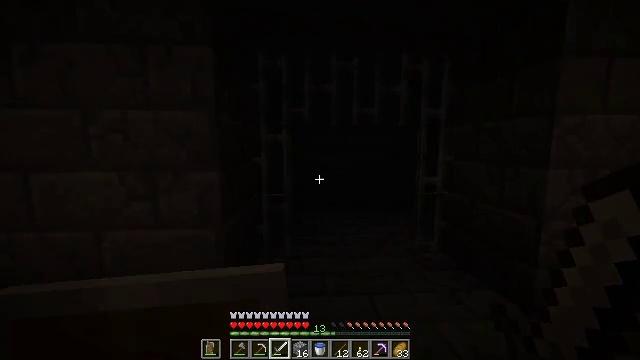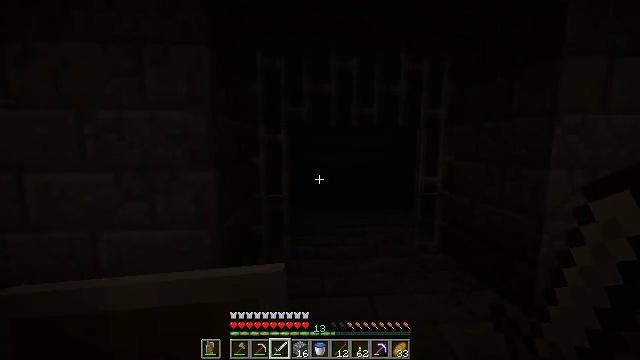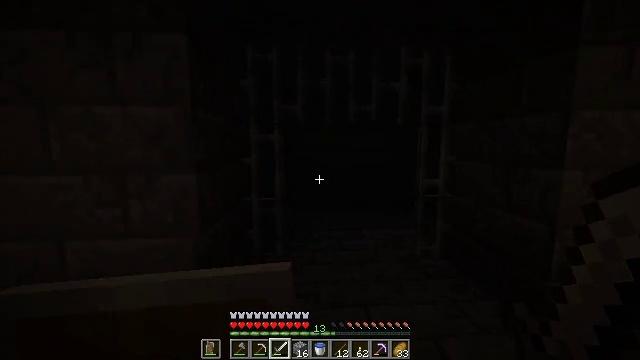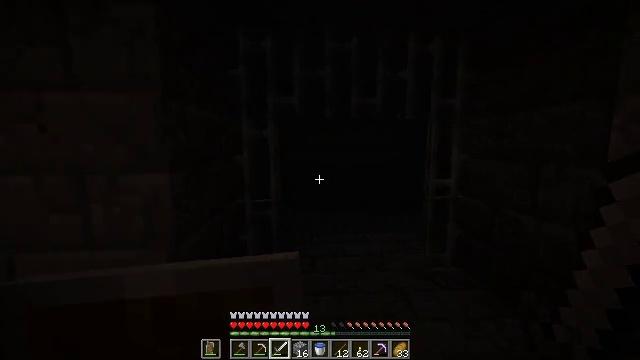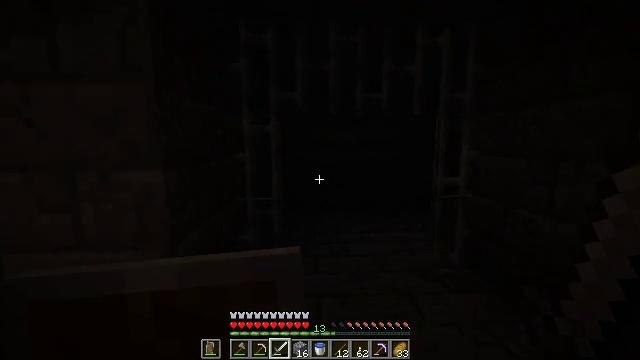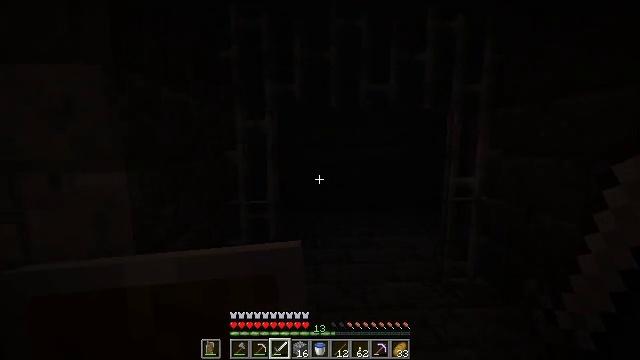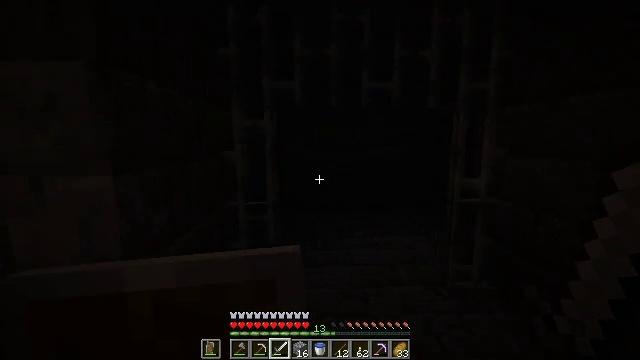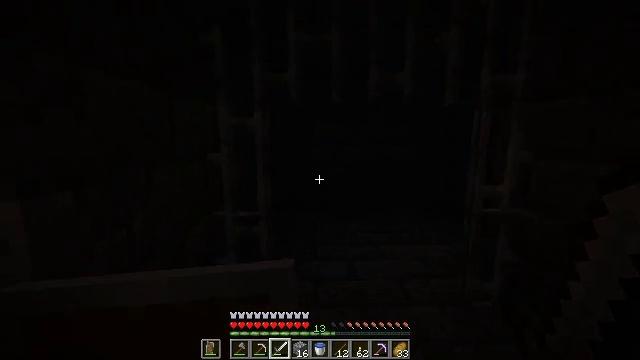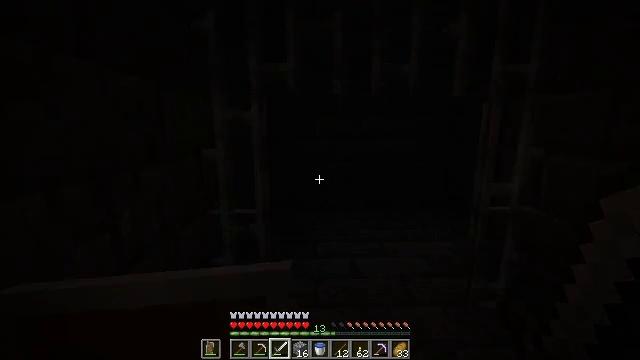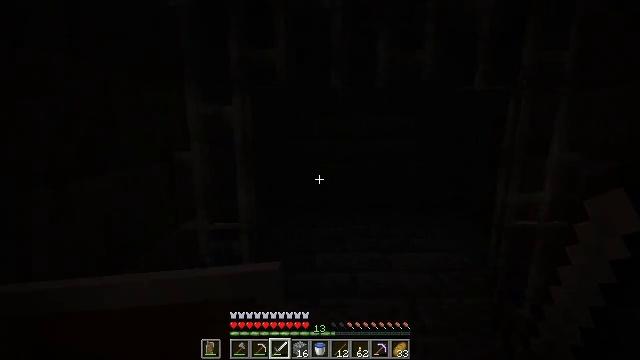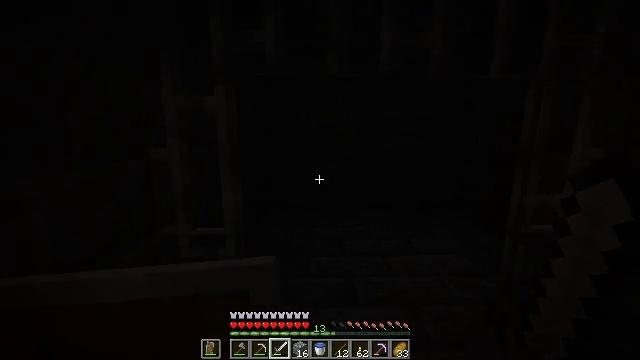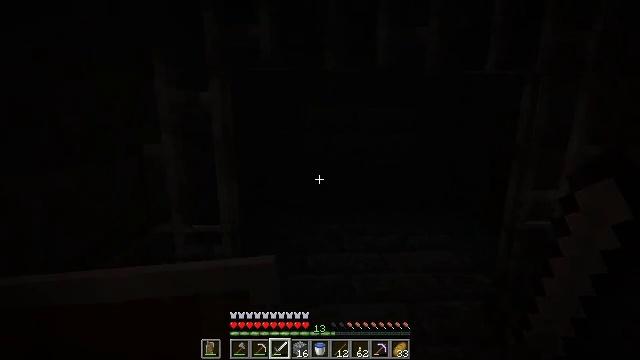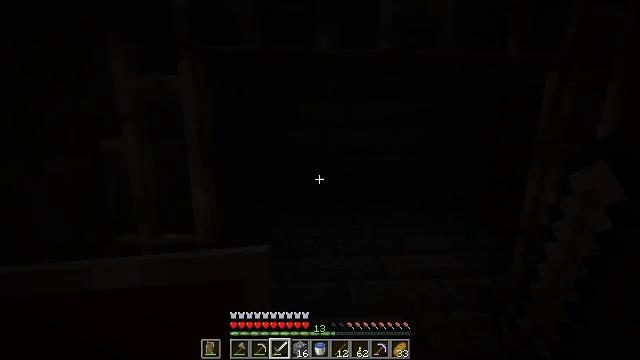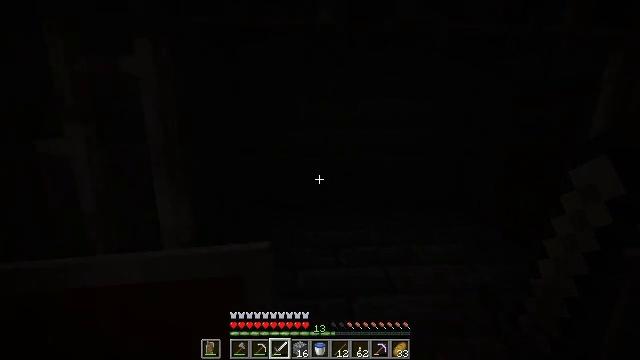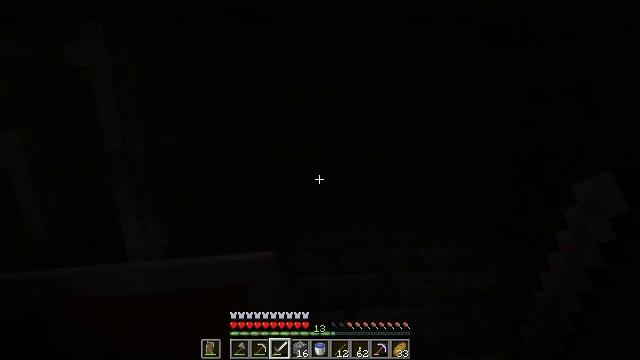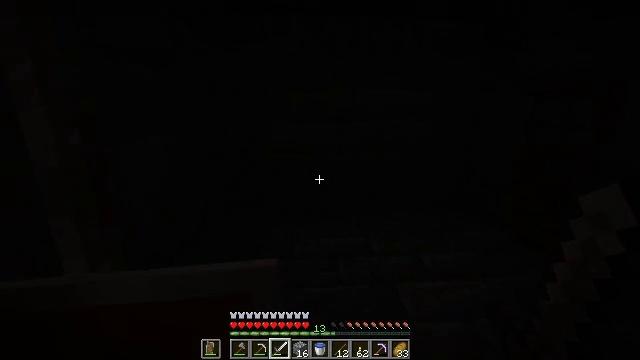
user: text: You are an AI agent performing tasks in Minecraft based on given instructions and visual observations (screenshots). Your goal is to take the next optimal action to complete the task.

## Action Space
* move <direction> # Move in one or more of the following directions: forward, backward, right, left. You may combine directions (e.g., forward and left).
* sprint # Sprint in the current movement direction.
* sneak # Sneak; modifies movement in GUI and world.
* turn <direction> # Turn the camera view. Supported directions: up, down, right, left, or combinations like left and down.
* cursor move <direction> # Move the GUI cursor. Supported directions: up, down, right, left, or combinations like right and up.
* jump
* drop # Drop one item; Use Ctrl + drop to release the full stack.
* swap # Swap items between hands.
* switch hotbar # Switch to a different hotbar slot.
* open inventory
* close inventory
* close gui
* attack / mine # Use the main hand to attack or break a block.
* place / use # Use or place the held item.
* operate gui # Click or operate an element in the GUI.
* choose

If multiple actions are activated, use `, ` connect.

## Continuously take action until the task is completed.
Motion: motion action
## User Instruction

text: Remove stone bricks from the inventory.
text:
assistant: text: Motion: move forward
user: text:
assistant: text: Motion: move forward
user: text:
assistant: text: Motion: move forward
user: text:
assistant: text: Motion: move forward
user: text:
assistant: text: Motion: move forward
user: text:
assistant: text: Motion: move forward
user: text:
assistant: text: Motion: move forward
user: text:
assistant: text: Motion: move forward, turn down
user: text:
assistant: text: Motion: move forward
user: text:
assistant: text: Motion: move forward
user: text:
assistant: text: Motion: move forward
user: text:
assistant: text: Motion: move forward, turn right
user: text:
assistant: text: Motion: move forward
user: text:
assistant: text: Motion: move forward, turn down
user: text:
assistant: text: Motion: move forward
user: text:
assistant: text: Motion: move forward, turn right
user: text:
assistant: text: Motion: move forward, turn right and down
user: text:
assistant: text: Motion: move forward, turn right
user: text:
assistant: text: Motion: move left, turn right
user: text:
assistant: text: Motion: move left
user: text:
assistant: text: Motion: move left
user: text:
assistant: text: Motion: move left, turn right
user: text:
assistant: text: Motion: no_op
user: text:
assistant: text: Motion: no_op
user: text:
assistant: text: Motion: no_op
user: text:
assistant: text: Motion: no_op
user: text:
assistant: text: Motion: no_op
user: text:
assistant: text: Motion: no_op
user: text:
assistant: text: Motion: no_op
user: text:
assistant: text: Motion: no_op